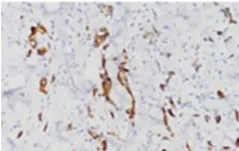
Pathological picture. Immunohistochemical CK7 pathological images of the left abdominal skin tissue taken on July 20, 2022.
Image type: pathology (immunostaining)